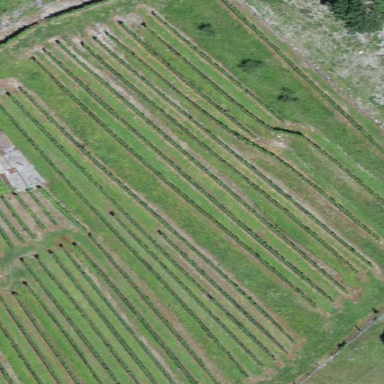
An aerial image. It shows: Vineyard growing grapes.